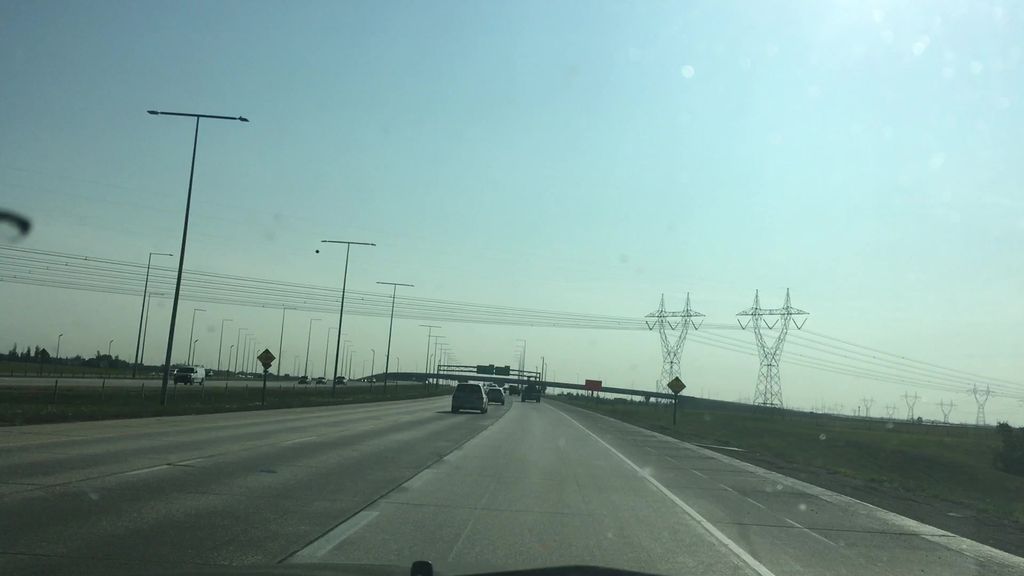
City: edmonton